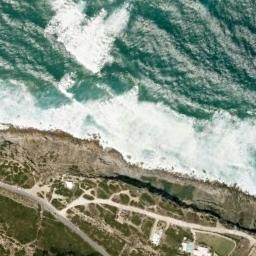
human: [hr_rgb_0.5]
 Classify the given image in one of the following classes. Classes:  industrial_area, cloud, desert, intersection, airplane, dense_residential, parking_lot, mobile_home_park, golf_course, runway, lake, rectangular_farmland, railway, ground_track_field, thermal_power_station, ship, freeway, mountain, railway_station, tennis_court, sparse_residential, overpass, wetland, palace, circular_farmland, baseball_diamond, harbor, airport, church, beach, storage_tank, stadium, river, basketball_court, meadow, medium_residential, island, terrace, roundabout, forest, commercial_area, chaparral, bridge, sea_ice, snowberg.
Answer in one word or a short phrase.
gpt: beach